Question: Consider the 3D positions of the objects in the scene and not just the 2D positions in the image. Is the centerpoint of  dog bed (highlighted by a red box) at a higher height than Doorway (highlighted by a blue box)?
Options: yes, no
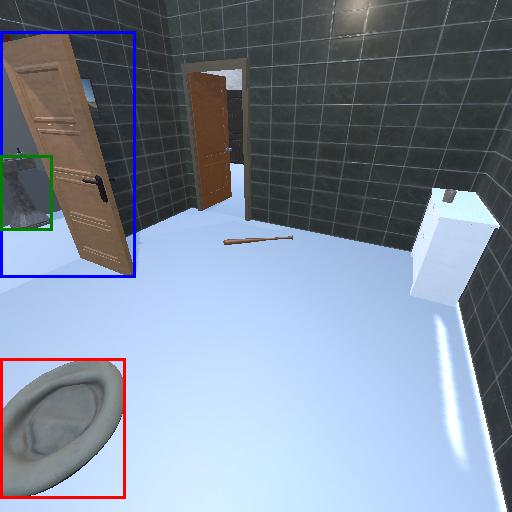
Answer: yes